Question: I've created this <URL> which yields this html :

But I have a problem trying to align the right closing '"' to the end of the text()
alert('');
How can I align it ? ( currently it has 'float:left')
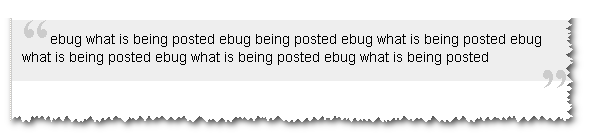
Answer: Have a look:
<URL>
Here is the trick:
'''
blockquote :last-child{
display:inline;
}
blockquote:after {
content: close-quote;
font-family: 'Times New Roman';
display: inline-block;
top:20px;
position: relative;
}
'''